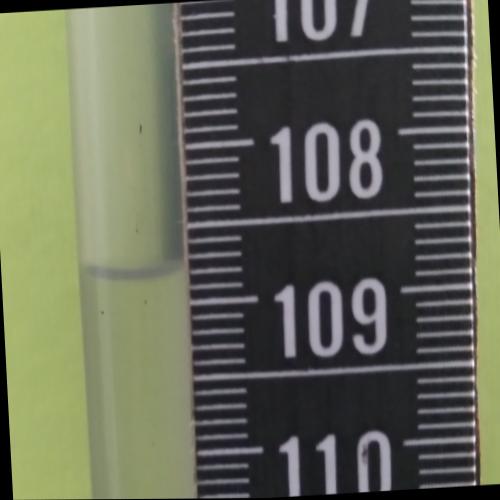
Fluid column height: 108.8 cm